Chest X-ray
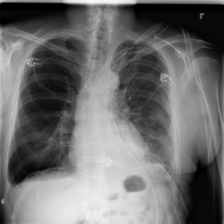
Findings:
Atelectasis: positive
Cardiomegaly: negative
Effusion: positive
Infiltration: negative
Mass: negative
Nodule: negative
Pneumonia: negative
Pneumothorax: negative
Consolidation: negative
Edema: negative
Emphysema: negative
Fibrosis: negative
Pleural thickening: negative
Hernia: negative